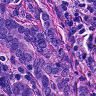
Metastatic tissue present: yes